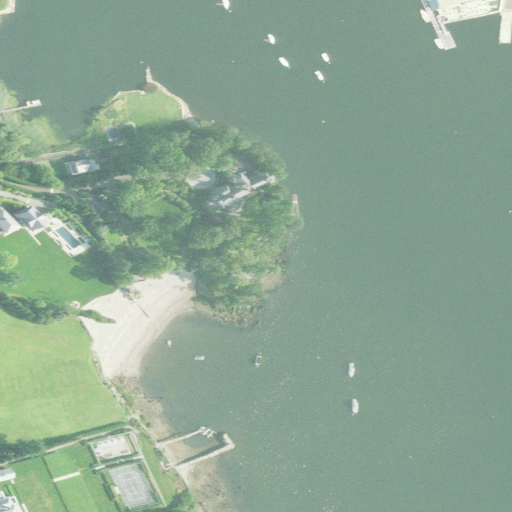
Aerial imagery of island in Connecticut named Round Island containing open water, open development, medium intensity development, herbaceous wetlands, low intensity development, barren land, mixed forest, high intensity development, and deciduous forest